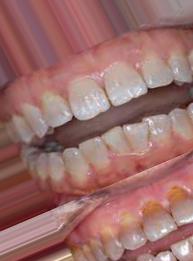
Condition: Tooth Discoloration